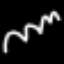
Label: squiggle